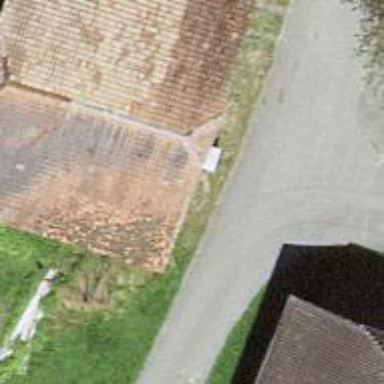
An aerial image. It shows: Rural barn.